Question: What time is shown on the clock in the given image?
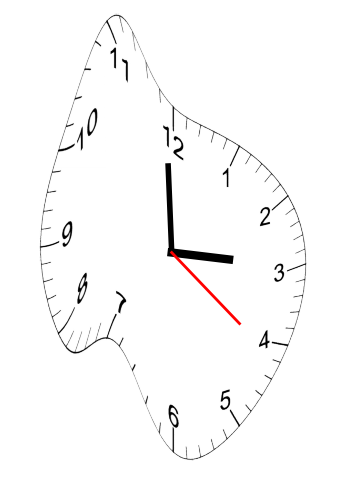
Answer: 02:59:21